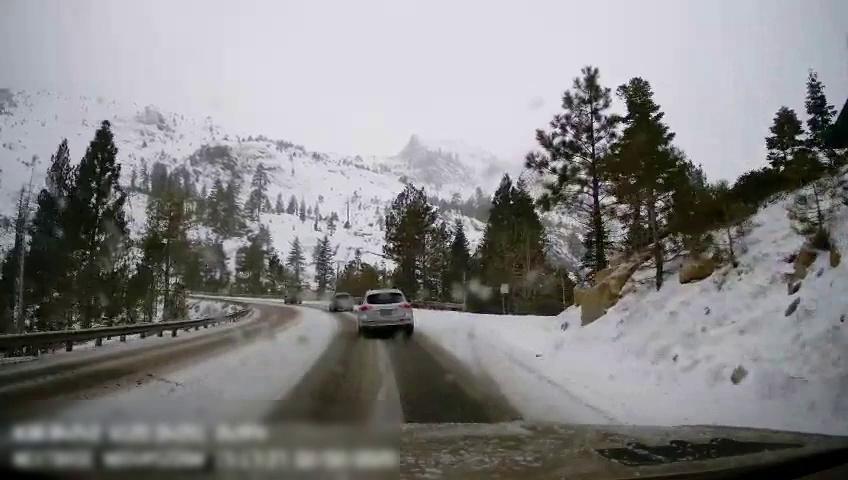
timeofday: Day
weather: Snowy
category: Drivable Space
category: Vehicles | Car
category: Vehicles | Car
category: Vehicles | Car
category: Traffic | Signs